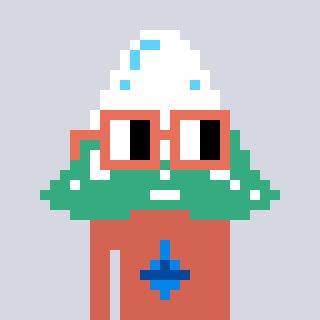
a pixel art character with square orange glasses, a snowy mountain-shaped head and a peachy-colored body on a cool background